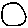
Label: circle